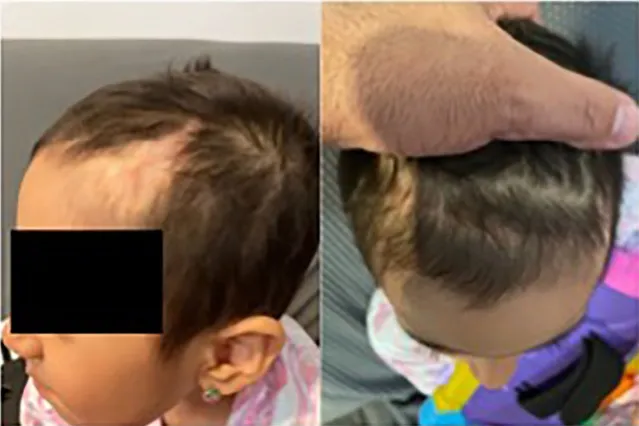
Image in 2023 of the anterior skull showing that the lesion was cured.
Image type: medical_photograph (skin_photograph)